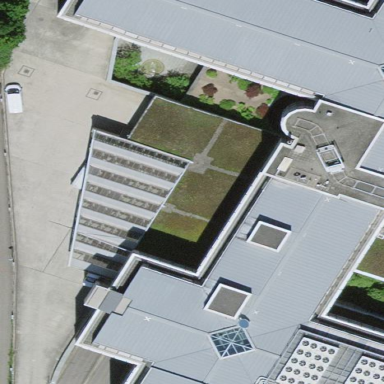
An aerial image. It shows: Building with flat roof covered in grass.